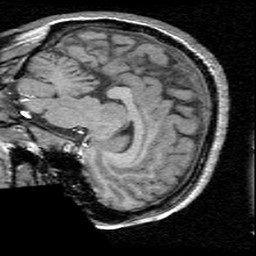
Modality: T1w
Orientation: sagittal
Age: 25
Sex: female